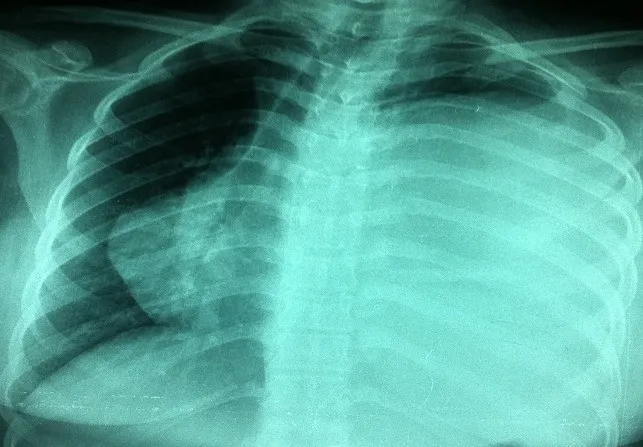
Posteroanterior radiograph of the giant pulmonary hydatid Cyst which pushed the heart to the right side.
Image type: radiology (x_ray)